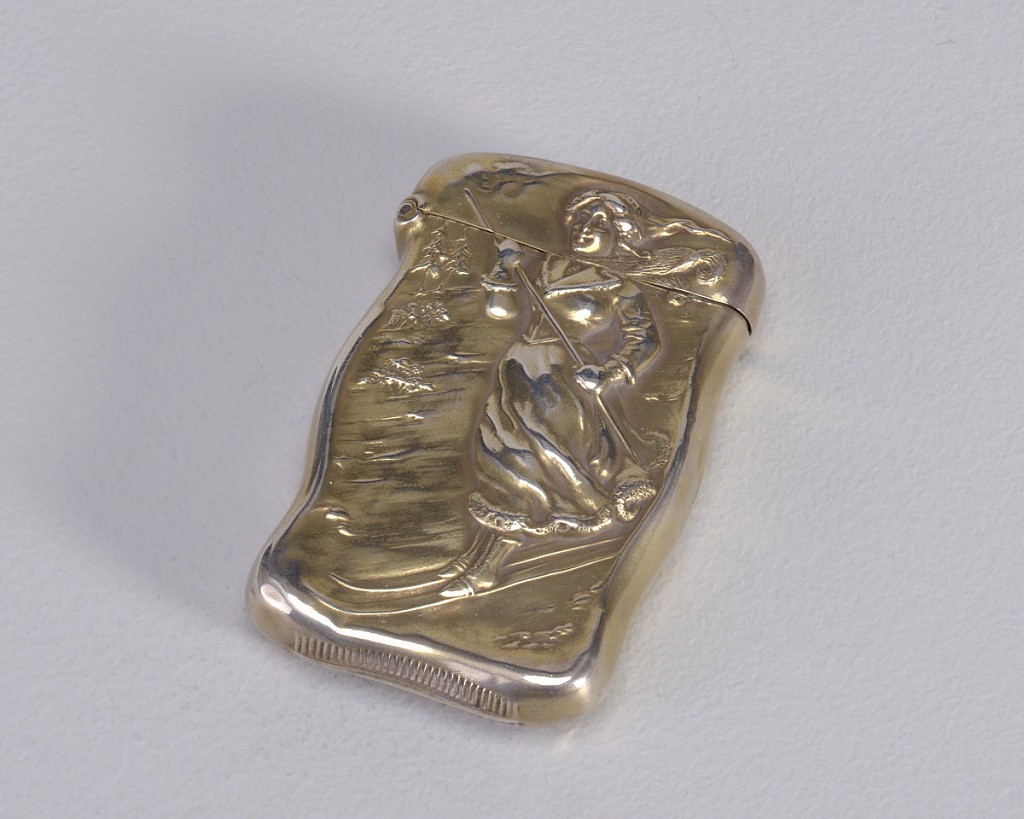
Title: Female Skier
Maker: Webster Company
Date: ca. 1900
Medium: Silver, with traces of gilding
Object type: Matchsafe
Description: Oblong, serpentine-curved sides and rounded corners, featuring raised decoration of female skier on downhill slope with a single pole held in her hands; she wears waist-length jacket and long skirt with trim, stocking cap, muffler, and ankle boots. Lid hinged on side. Striker on bottom.